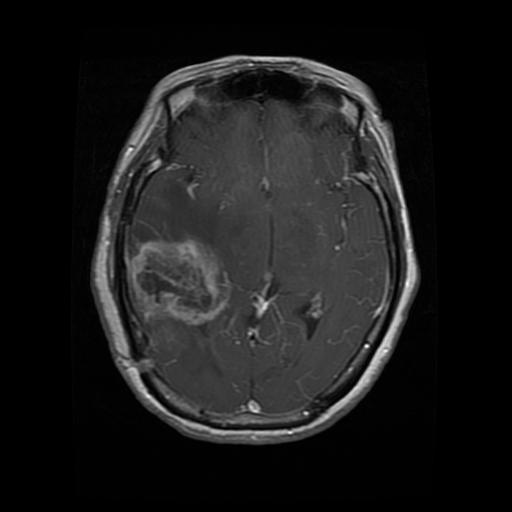
Label: glioma